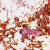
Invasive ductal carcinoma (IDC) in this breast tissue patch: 0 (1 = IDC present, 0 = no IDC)